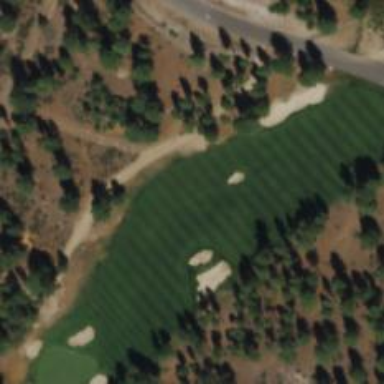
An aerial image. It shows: Golf hole.